Question: I have an iOS application that I'm logging to Facebook to ask for an access_token.
Then I pass this access token to my server and I want to get the '/me' information, using my but I noticed that I can do it :
Although I have set the option "App Secret Proof for Server API calls" to true:

So, shouldn't the requests require the app secret? I don't get it!
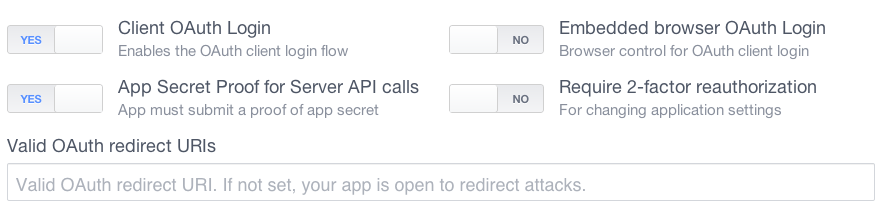
Answer: Every access_token depends on app and user so for different app and user combination you will have different access token so you don't need to worry. though I am no sure why are you doing it this way
<URL>
is the right way of doing this.